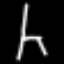
Label: chair